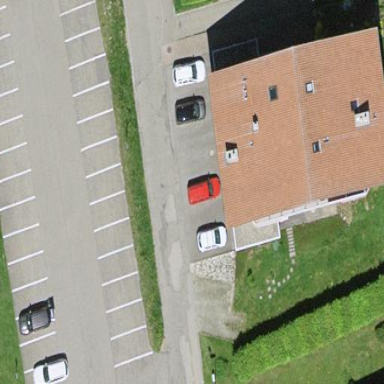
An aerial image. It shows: Parking area with surface.